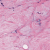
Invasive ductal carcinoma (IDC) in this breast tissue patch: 1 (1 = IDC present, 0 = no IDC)